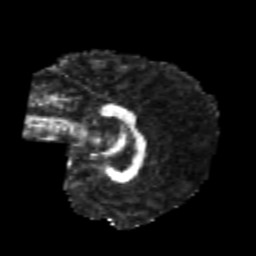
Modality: FA
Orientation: sagittal
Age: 22
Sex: female
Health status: healthy
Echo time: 0.074 s